Interaction volume radius: 5 \u00c5
Interaction volume height: 25 \u00c5
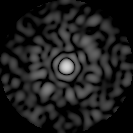
Disorder parameter: 0.8606